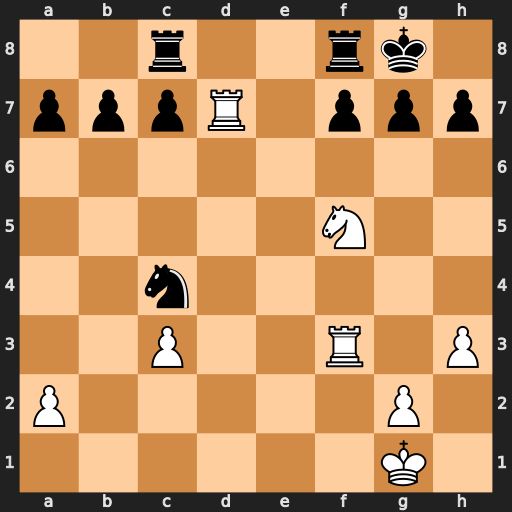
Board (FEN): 2r2rk1/pppR1ppp/8/5N2/2n5/2P2R1P/P5P1/6K1
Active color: w
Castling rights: -
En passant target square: -
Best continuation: Ne7+ Kh8 Nxc8 Ne5 Rxc7 Nxf3+ gxf3